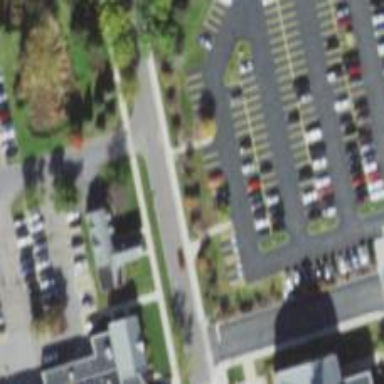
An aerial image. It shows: Parking space.